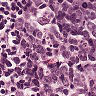
Metastatic tissue present: no